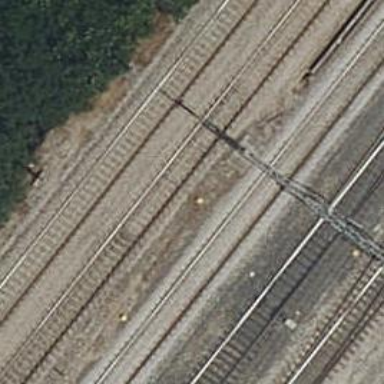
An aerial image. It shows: Bridge over electrified railway with contact line.